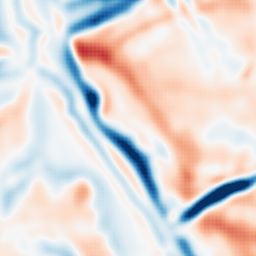
Category: multiscale
Decomposition family: dog
Decomposition parameters: sigma_low: 5
sigma_high: 10
Upsampling method: sinc_blackman
Upsampling parameters: scale: 8
kernel_size: 16
Upsampling scale: 8